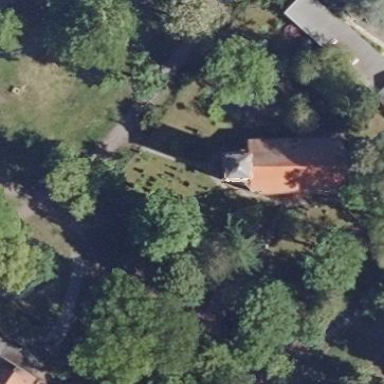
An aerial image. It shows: Grave yard.